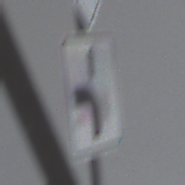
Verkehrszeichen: VerlaufVorfahrtsstrasse5
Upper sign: Vorfahrtsstrasse
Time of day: MorningAfternoon
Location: Roofed (Urban)
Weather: PartlyCloudy
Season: NotSpecified
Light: Natural